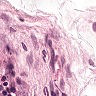
Metastatic tissue present: no